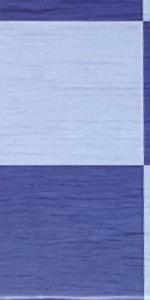
Label: Empty